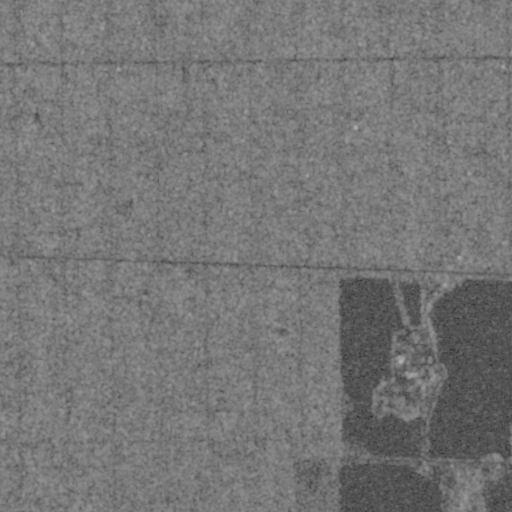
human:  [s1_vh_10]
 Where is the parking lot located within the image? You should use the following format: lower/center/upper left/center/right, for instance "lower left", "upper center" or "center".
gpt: The parking lot is located in the upper center of the image.
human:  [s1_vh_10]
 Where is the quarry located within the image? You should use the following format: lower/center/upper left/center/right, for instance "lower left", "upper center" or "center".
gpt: The quarry is located in the lower right of the image.
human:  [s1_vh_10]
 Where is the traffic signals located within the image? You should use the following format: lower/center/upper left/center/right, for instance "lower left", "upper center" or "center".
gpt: The traffic signals is located in the upper right of the image.
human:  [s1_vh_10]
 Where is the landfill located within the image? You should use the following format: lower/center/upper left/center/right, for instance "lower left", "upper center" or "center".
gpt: There is no landfill in the image.

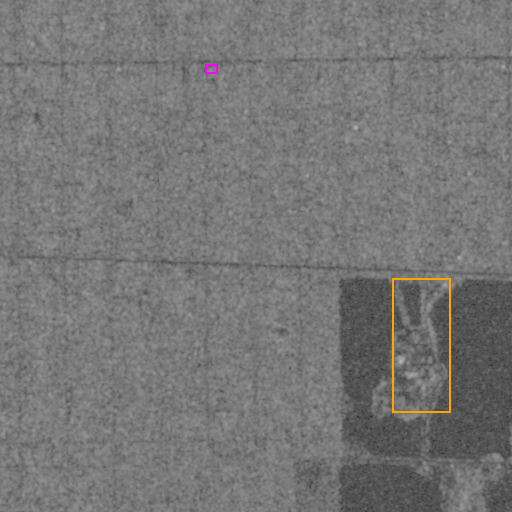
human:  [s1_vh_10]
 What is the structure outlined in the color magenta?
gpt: The structure outlined in magenta is a parking lot.
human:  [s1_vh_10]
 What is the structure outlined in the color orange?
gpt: The structure outlined in orange is a quarry.
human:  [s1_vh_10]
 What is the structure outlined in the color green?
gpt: There is no green outline.